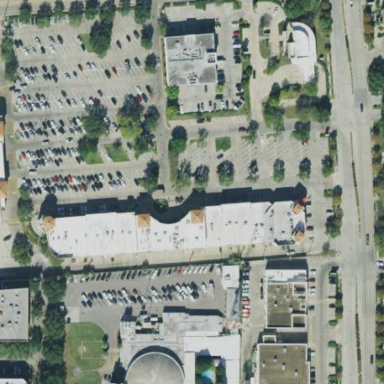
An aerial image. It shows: Retail area.